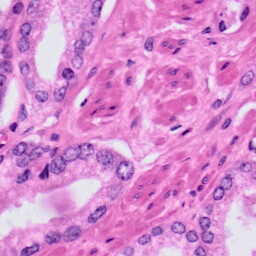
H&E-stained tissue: Prostate